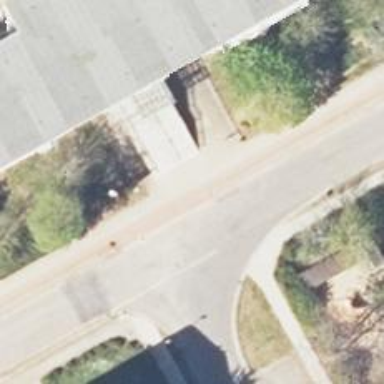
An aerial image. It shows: Sidewalk.